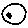
Label: moon